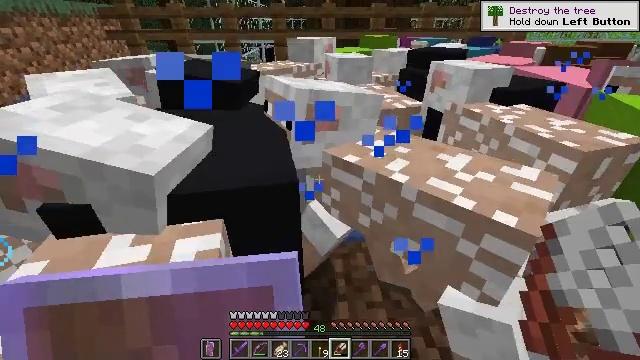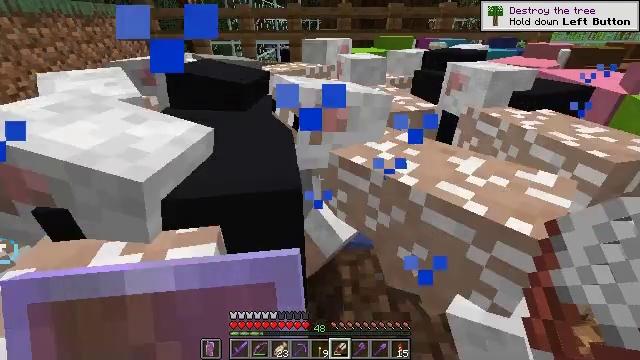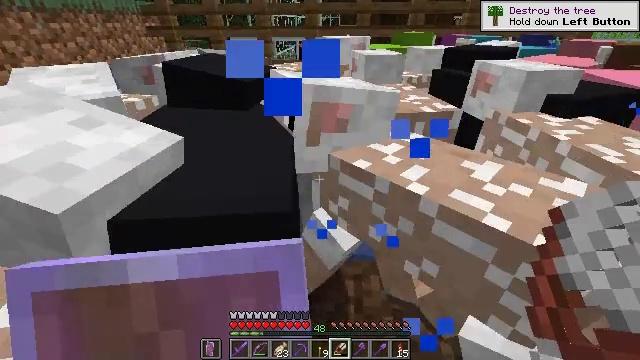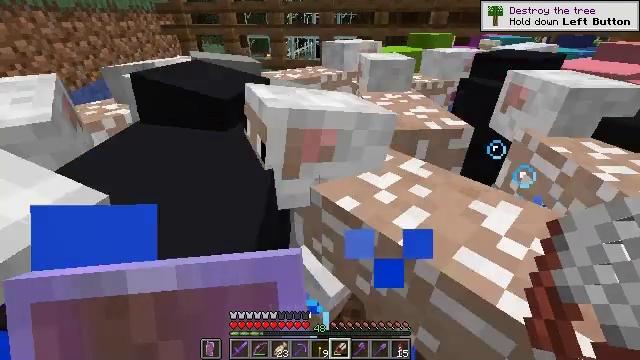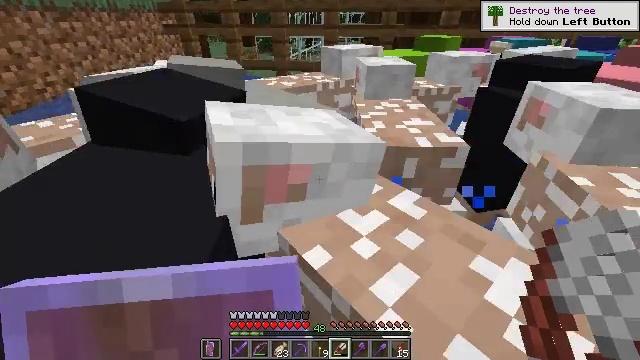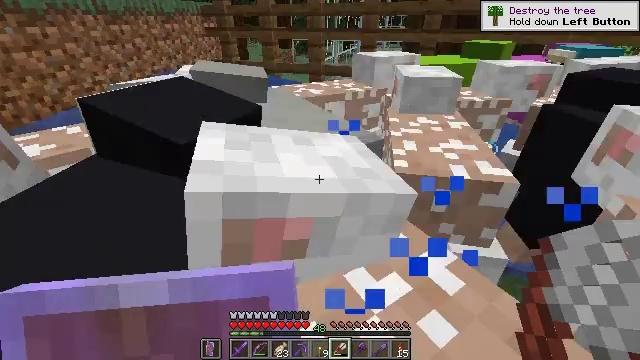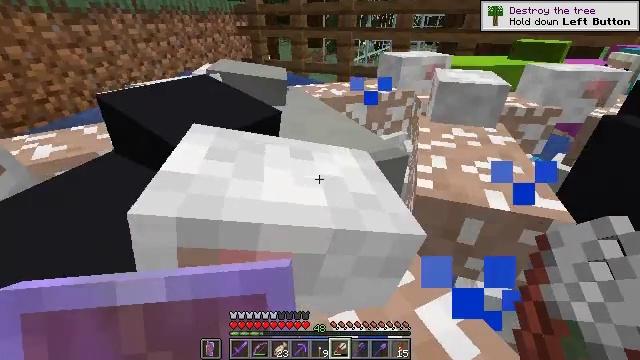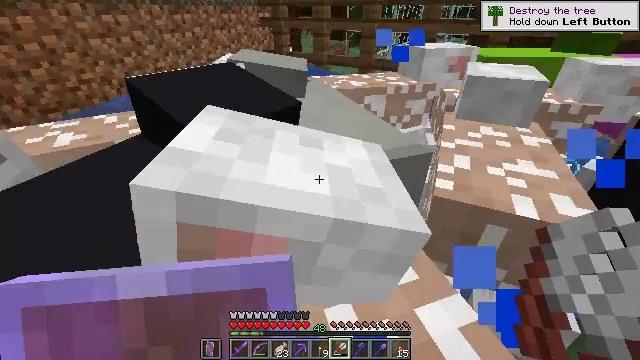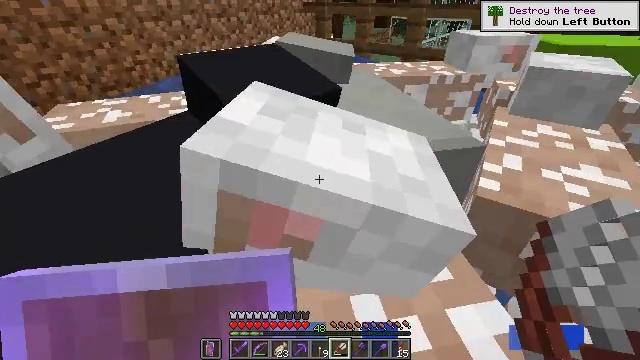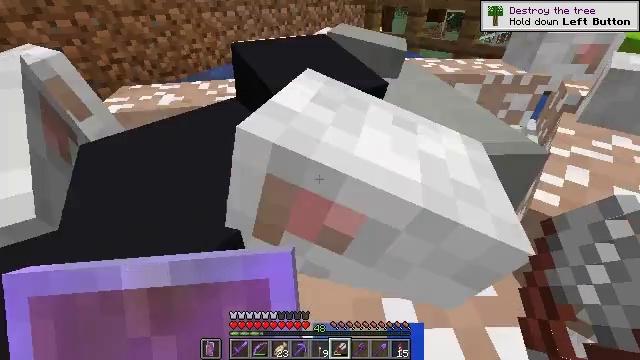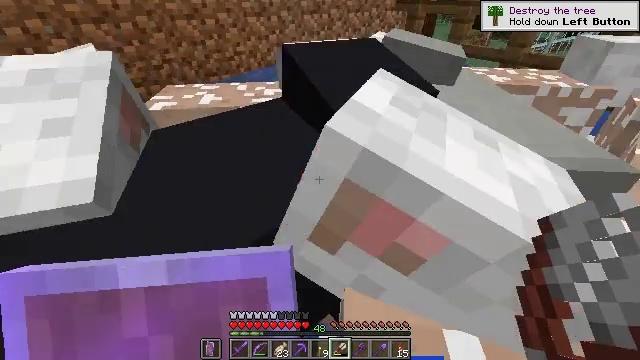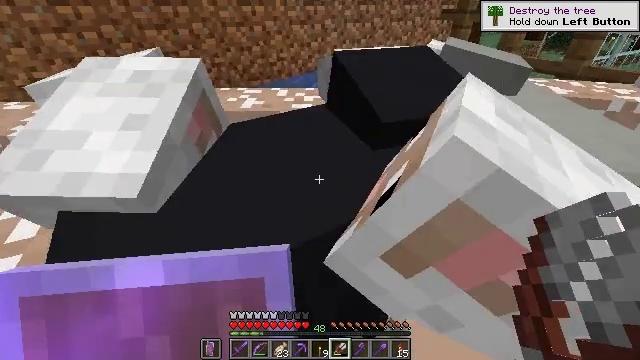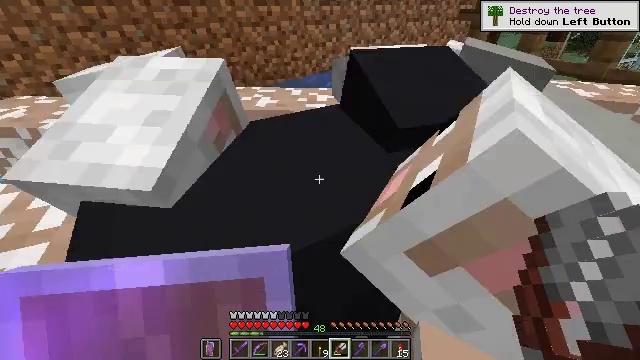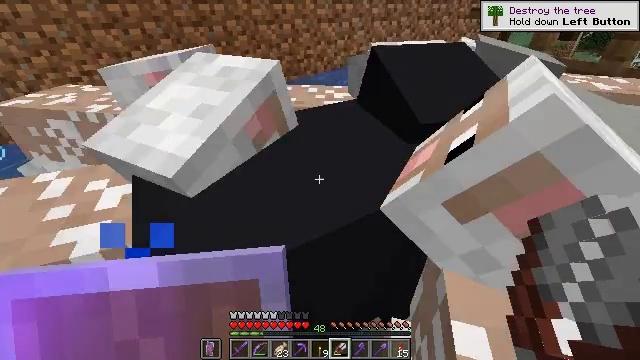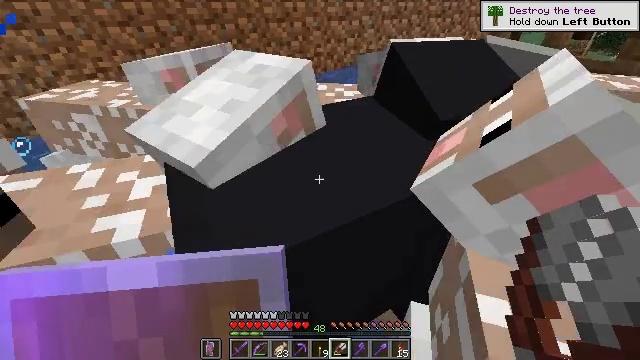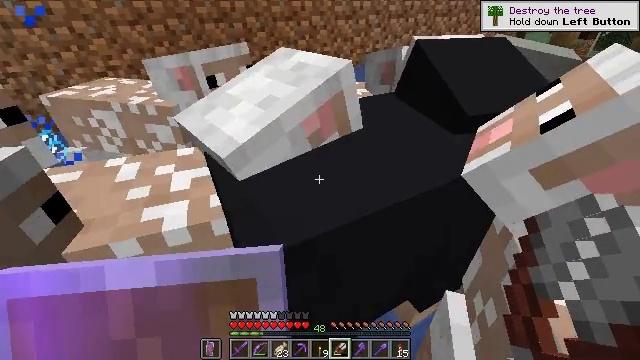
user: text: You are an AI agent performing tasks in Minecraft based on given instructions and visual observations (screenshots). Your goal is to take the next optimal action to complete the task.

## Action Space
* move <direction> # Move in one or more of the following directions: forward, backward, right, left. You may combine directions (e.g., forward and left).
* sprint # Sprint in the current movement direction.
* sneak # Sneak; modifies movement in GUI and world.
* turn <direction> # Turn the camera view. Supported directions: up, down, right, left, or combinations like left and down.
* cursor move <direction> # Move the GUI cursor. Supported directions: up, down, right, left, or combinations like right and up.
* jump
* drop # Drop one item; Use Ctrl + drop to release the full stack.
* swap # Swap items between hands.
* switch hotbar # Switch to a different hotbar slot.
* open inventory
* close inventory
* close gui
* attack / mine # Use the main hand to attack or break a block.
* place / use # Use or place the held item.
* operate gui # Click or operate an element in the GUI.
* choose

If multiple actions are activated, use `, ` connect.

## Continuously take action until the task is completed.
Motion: motion action
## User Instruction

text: craft item air
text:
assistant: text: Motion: move forward, turn left, use / place
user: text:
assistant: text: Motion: move forward, turn left, use / place
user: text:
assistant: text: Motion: move forward, turn left, use / place
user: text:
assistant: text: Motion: move forward, turn left, use / place
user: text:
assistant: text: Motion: move forward, turn left
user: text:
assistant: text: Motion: turn left
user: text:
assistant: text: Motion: turn left and down, use / place
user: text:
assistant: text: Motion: turn left and down, use / place
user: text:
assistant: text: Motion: turn left and down, use / place
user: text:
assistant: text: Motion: turn left, use / place
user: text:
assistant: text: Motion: turn left and up
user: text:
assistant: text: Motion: turn left
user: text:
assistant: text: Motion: turn left, use / place
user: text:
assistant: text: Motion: turn left, use / place
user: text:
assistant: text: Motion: use / place
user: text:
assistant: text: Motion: use / place
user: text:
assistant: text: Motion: no_op
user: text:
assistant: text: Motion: use / place
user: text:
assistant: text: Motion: use / place
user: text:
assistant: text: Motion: turn right, use / place
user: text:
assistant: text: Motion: turn right
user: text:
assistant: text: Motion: turn right
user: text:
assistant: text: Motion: use / place
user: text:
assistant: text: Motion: move forward, use / place
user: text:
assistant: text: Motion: move forward, turn right, use / place
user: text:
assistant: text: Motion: move forward, turn right, use / place
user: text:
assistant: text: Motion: move forward, turn right and up
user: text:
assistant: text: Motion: move forward, turn right and up
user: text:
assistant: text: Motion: move forward, turn right and up
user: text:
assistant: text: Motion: move forward, turn right and up